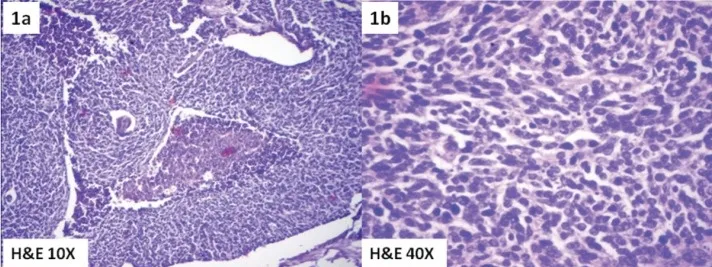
Photomicrograph showing small-cell neuroendocrine carcinoma of cervix. (1a) H& E 10X and (1b) H&E 40X.
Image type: pathology (h&e)